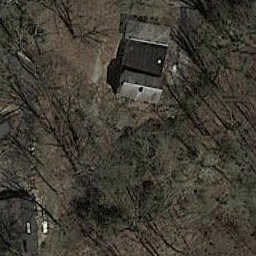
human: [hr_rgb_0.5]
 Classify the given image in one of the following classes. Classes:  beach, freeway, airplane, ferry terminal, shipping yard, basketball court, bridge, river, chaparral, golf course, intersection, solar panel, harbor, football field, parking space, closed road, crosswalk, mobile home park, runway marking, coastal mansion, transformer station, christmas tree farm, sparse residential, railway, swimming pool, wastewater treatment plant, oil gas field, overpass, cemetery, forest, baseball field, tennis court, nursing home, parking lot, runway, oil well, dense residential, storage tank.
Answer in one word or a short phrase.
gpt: sparse residential